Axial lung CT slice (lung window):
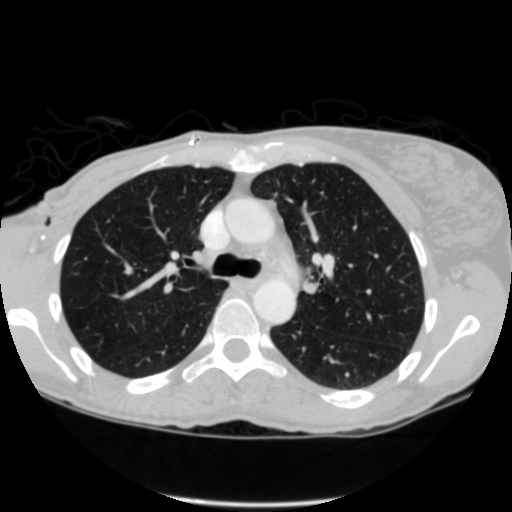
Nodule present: no